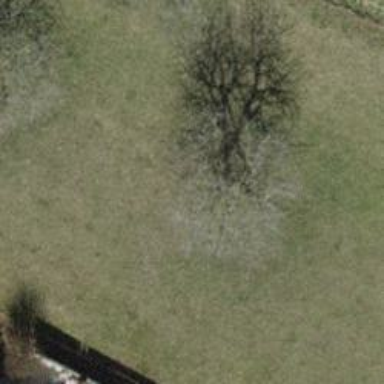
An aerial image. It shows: Beautiful tree in nature.